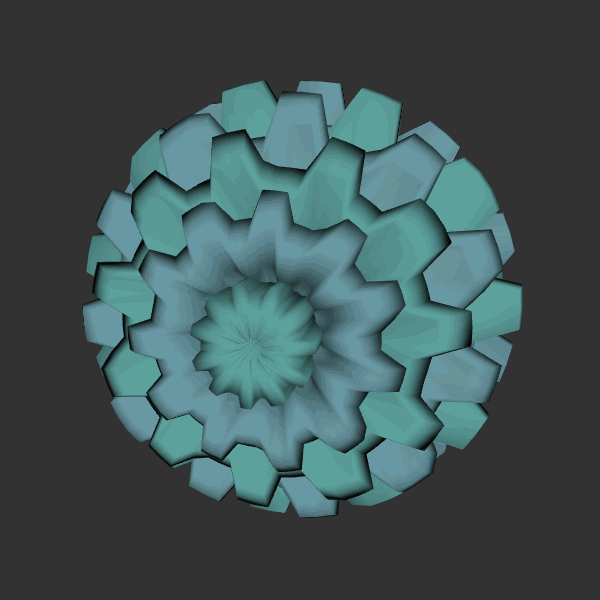
Background: dark